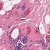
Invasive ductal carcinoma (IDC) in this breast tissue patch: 0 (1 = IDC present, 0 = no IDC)